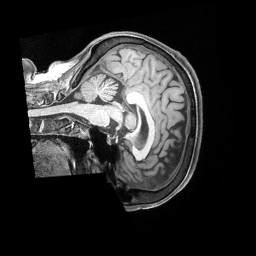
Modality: T1w
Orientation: sagittal
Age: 51
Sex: female
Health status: ill
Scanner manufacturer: siemens
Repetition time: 2.4 s
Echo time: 0.00231 s